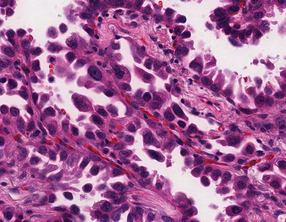
Tumor epithelial tissue: yes
Tumor-associated stroma tissue: yes
Normal tissue: no